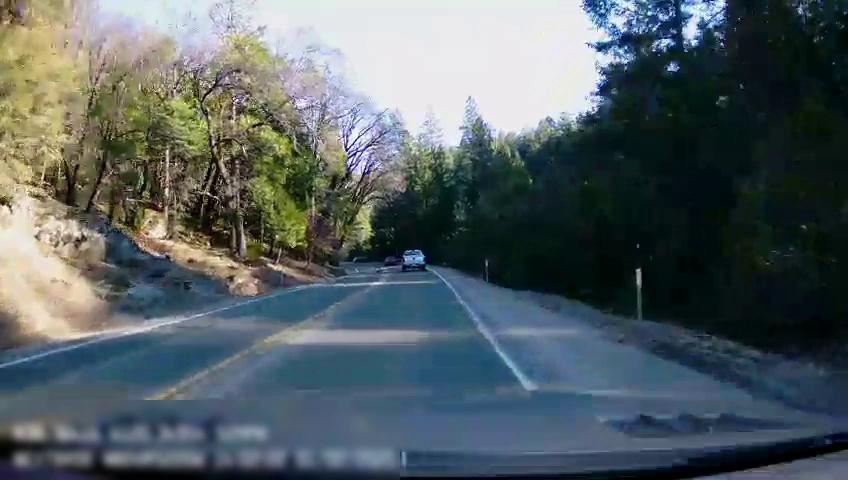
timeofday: Day
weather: Sunny
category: Drivable Space
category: Drivable Space
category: Vehicles | Truck
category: Vehicles | Car
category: Lanes | Opposite Lane
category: Lanes | Current Lane
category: Lanes | Opposite Lane
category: Lanes | Current Lane